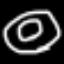
Label: donut